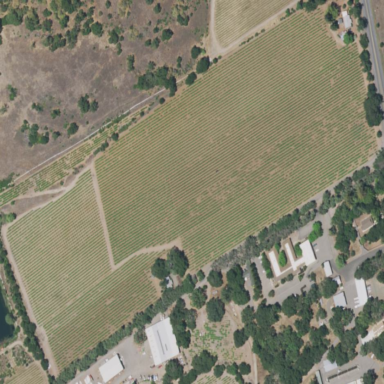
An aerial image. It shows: Vineyard with grape crops.